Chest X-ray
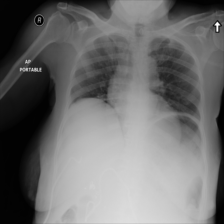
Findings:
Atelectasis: negative
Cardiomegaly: negative
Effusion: negative
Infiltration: negative
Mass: negative
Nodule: negative
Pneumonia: negative
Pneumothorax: negative
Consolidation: negative
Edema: negative
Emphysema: negative
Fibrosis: negative
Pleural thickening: negative
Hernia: negative